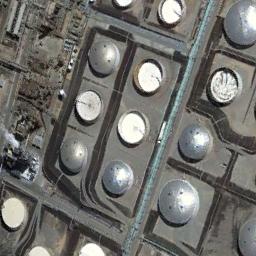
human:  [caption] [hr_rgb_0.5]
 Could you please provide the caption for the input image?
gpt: There are some white and silver storage tanks on the bare land .

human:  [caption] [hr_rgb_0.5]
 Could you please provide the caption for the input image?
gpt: There are many neatly arranged storage tanks and many pipelines in the factory .

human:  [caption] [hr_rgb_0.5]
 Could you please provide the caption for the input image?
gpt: There are many roads beside the storage tanks .

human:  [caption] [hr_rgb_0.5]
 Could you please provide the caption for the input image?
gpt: There are two rows of storage tanks on each open lot .

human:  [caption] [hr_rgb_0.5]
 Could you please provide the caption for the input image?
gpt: There are some storage tanks of the same size .